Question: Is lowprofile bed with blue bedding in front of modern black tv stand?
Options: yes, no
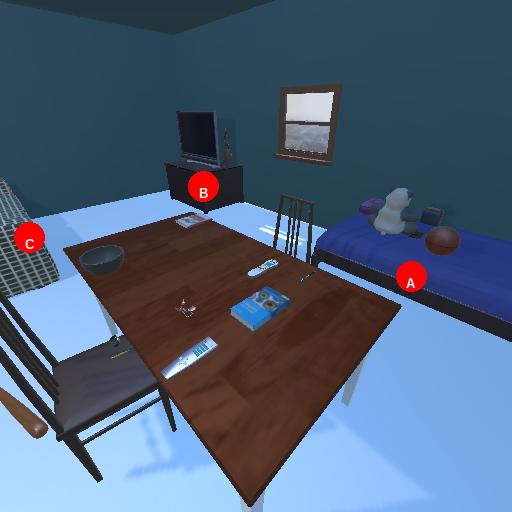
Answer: yes